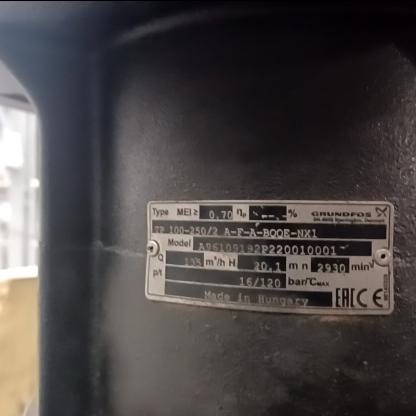
Klasa: tabliczka-znamionowa